九年级 · 组合几何学
（本题6分）已知：如图,在$odotO$中,弦$AB$与弦$CD$交于点$P$.(1)求证:$triangleADPsimtriangleCBP$;(2)判断$APcdotBP=DPcdotCP$是否成立,并给出证明.
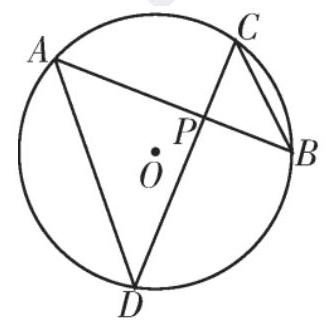
答案: 解:(1)证明：由题意,得$angleDAP=angleBCP,angleADP=angleCBP$,$thereforetriangleADPsimtriangleCBP$(2)成立.证明：$becausetriangleADPsimtriangleCBP$,$thereforefrac{AP}{CP}=frac{DP}{BP},quadthereforeAPcdotBP=DPcdotCP$
解析: 证明圆中的两三角形相似常用的定理是同弧所对的圆周角相等.